Question: When I click on ADD New button in Telerik Grid then I have to show the columns of the Grid as shown in the below image with boxes within a panel.
Please suggest me how can proceed

Also Are these called legend style
Thanks
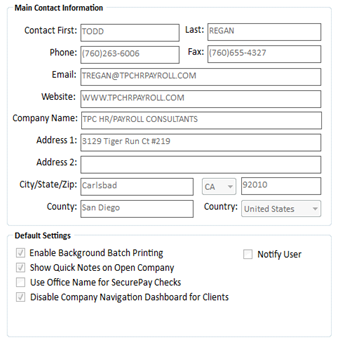
Answer: Assuming asp.net web forms and Telerik ASP.NET AJAX. What you want to do is demonstrated in <URL>. You can set:
'''
<EditFormSettings EditFormType="Template">
<FormTemplate>
'''
And supply your own template to lay the UI out however you want. You can also use a <URL>.